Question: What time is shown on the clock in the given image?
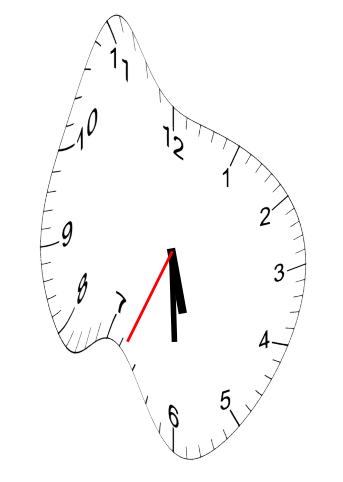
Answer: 05:29:34